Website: lowes
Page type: payment
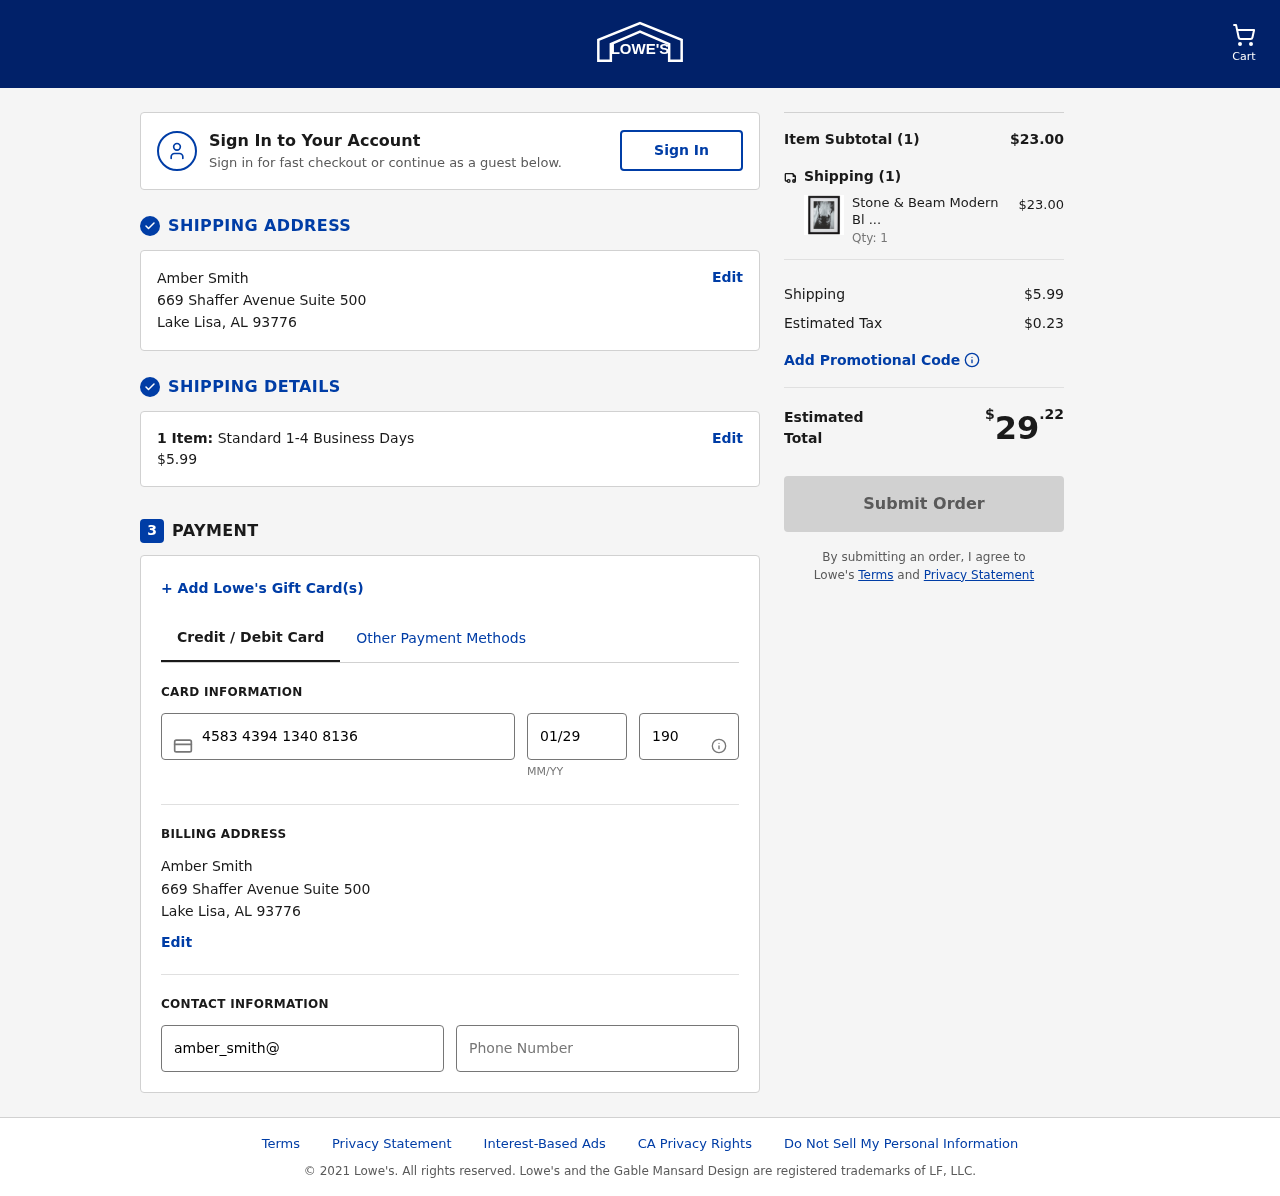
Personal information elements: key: PII_CARD_CVV
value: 190
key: PII_CARD_EXPIRY
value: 01/29
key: PII_CARD_NUMBER
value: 4583 4394 1340 8136
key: PII_CITY
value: Lake Lisa
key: PII_EMAIL
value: amber_smith@gmail.com
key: PII_FULLNAME
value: Amber Smith
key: PII_PHONE
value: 6023592427
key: PII_POSTCODE
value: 93776
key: PII_STATE_ABBR
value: AL
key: PII_STREET
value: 669 Shaffer Avenue Suite 500
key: PII_FULLNAME2
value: Amber Smith
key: PII_CITY2
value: Lake Lisa
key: PII_STATE_ABBR2
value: AL
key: PII_POSTCODE_FULL
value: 93776
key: PII_POSTCODE_NUMERIC
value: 93776
Product elements: key: PRODUCT1_NAME
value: Stone & Beam Modern Black and White Horse's Nose Photo
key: PRODUCT1_PRICE
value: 23
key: PRODUCT1_QUANTITY
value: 1
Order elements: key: ORDER_NUM_ITEMS
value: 1
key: ORDER_SHIPPING_COST
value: $5.99
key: ORDER_NUM_ITEMS2
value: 1
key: ORDER_SUBTOTAL
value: $23.00
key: ORDER_NUM_ITEMS3
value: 1
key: ORDER_SHIPPING_COST2
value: $5.99
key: ORDER_TAX
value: $0.23
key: ORDER_TOTAL
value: $29.22